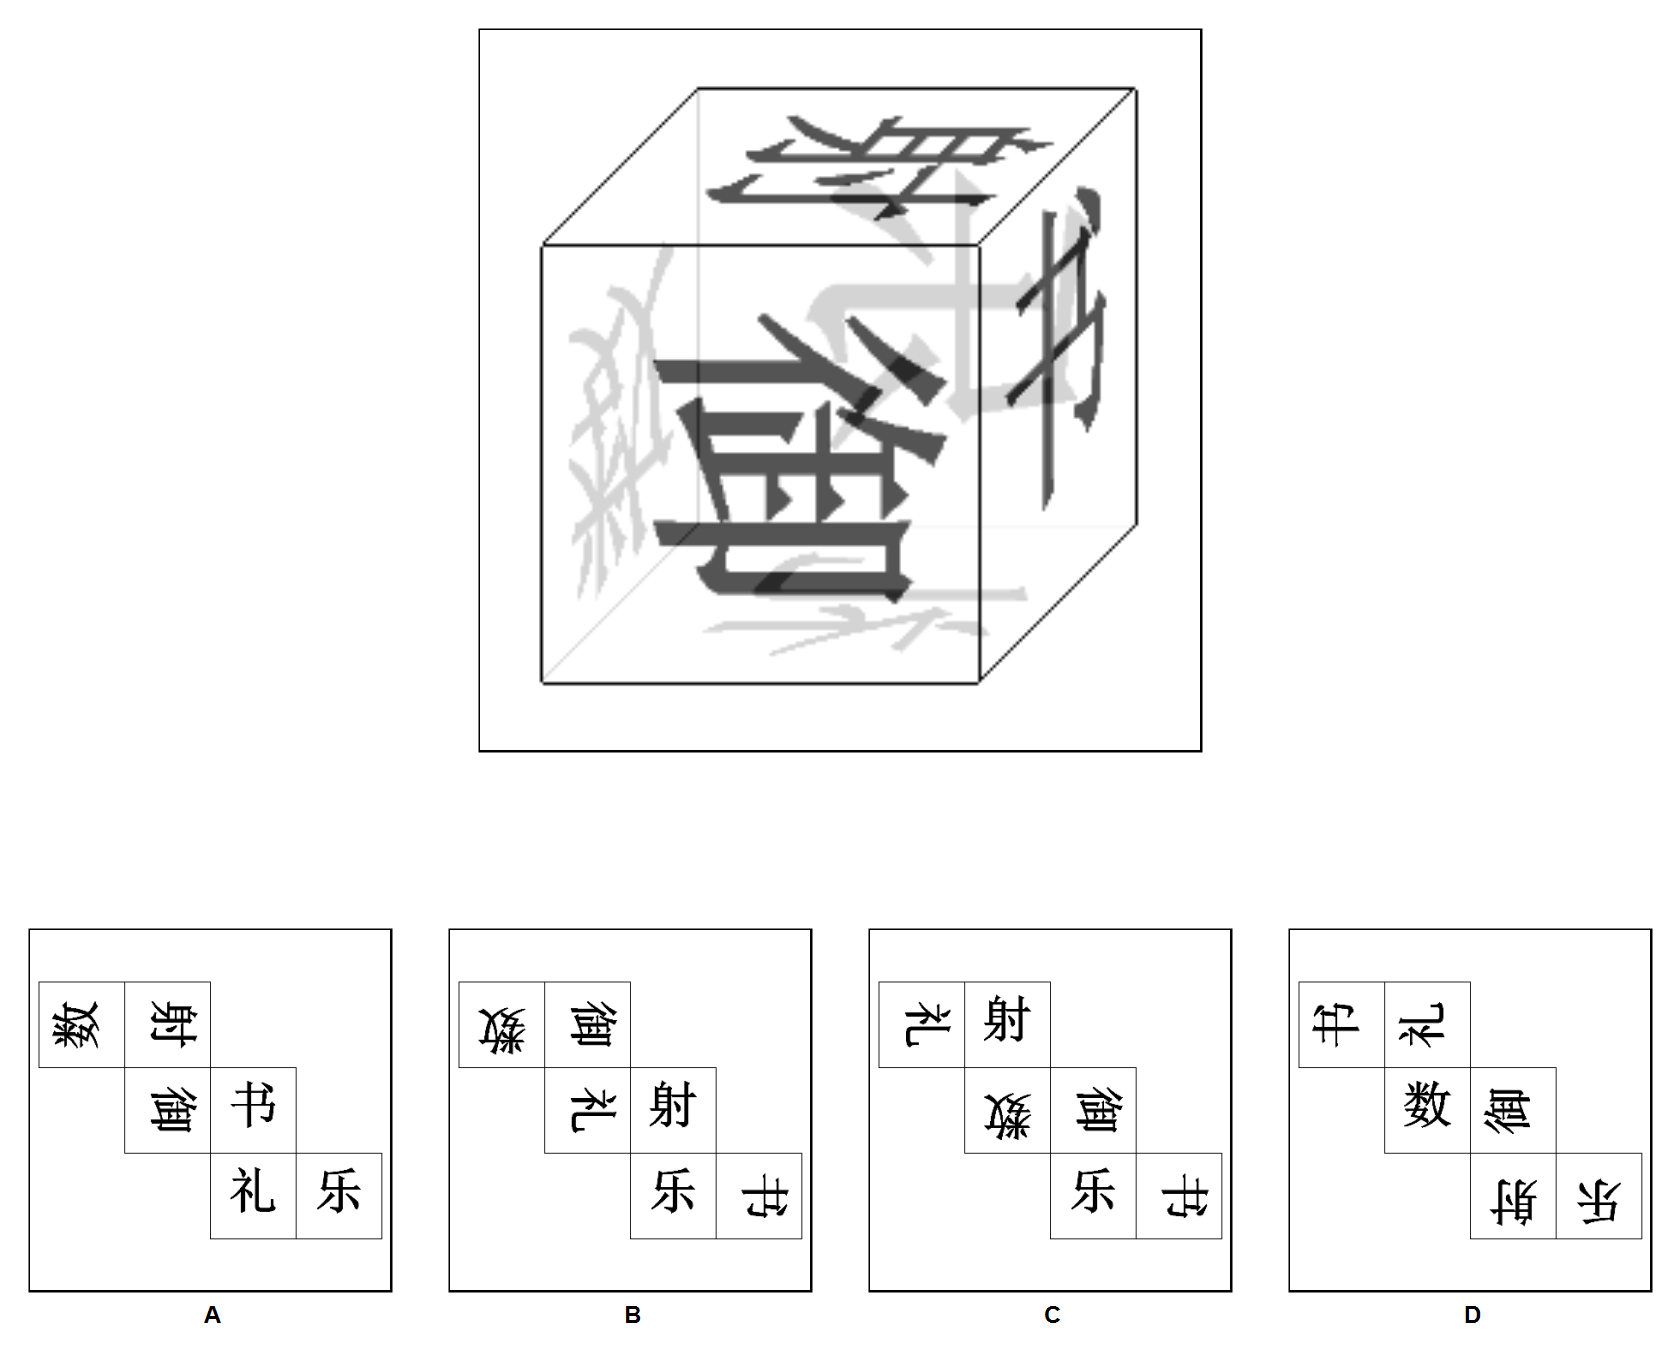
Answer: A